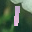
Label: 1